Question: I get a some very odd behaviour of matplotlib in an ipython notebook when trying to plot this data:
'''
[
-<PHONE>, -142.89161936, -142.89161954, -142.89162066,
-142.89162031, -142.89162033, -142.89162049, -142.89162055,
-142.89162054, -142.89162084, -142.89162155, -142.89162204,
-142.89162172, -142.89162157, -142.89162164, -142.89162162,
-142.89162163, -142.89162165, -142.89162166, -142.89162166,
-142.89162166, -142.89162167, -142.89162167, -142.89162167,
-142.89162167, -142.89162167, -142.89162167, -142.89162167,
-142.89162167, -142.89162167, -142.89162167, -142.89162167,
-142.89162152
]
'''
The result is this, notice the exponent:

How can I get rid of this?
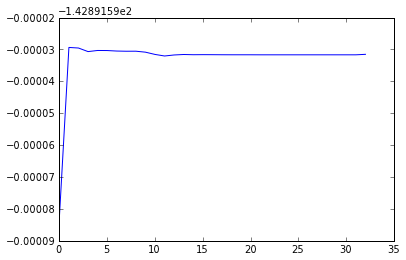
Answer: It matplotlib terms, it's called an offset, rather than an exponent. (For easier searching in the future.)
By default, matplotlib assumes that you want to display the data ranges as compactly as possible, so it will include offsets and/or multipliers to make the display a bit more compactly (notice the '-' instead of an 'x'.)
If you don't want your plot to be displayed this way, the easiest way to remove it is to use 'plt.ticklabel_format(useOffset=False)' (You'll have to overlook the camelCase.)
As a quick example:
'''
import matplotlib.pyplot as plt
import numpy as np
x = np.array([-<PHONE>, -142.89161936, -142.89161954, -142.89162066,
-142.89162031, -142.89162033, -142.89162049, -142.89162055,
-142.89162054, -142.89162084, -142.89162155, -142.89162204,
-142.89162172, -142.89162157, -142.89162164, -142.89162162,
-142.89162163, -142.89162165, -142.89162166, -142.89162166,
-142.89162166, -142.89162167, -142.89162167, -142.89162167,
-142.89162167, -142.89162167, -142.89162167, -142.89162167,
-142.89162167, -142.89162167, -142.89162167, -142.89162167,
-142.89162152])
fig, ax = plt.subplots()
ax.plot(x)
ax.ticklabel_format(useOffset=False)
plt.show()
'''